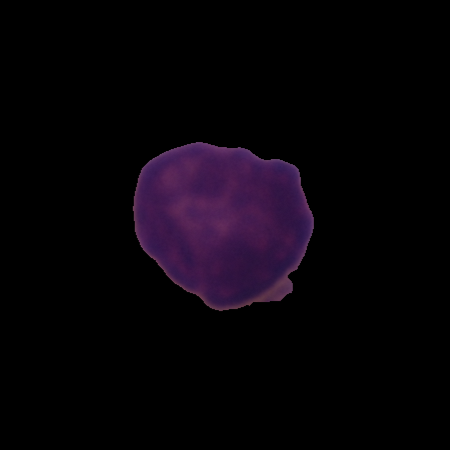
Label: healthy